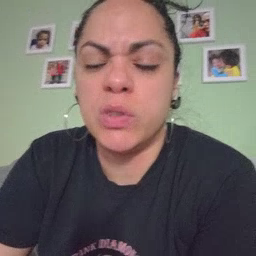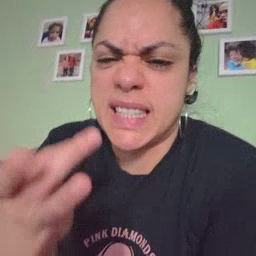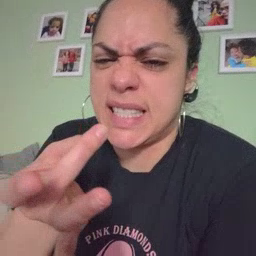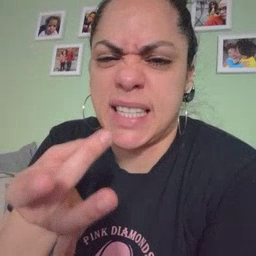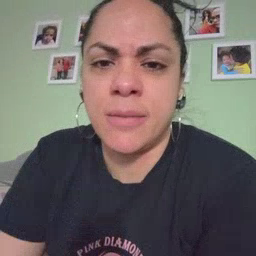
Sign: sticky